Question: I created a storyboard and added a scene with two buttons. I cannot figure out how to know when a button is pressed on my GameScene.swift class.
How can this be done?

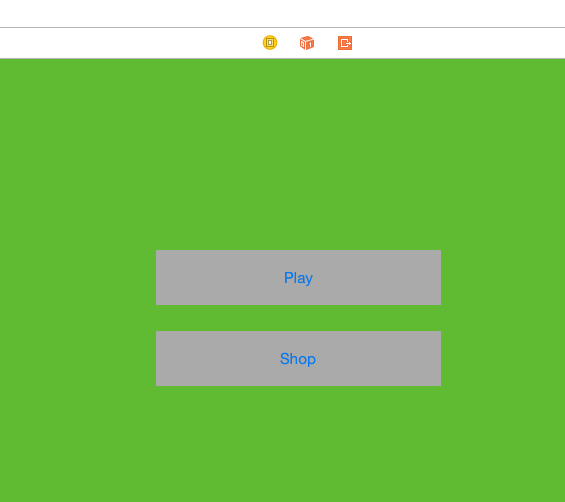
Answer: You appear to be mixing UIKit and SpriteKit here. I would personally advise against using UIButtons in conjunction with Sprite Kit. Is there a specific reason for doing so?
There are two ways you can implement button behavior within a Sprite Kit scene:
1. have the SKScene object handle the touches
2. have the button itself handle the touches
Dharmesh's answer uses method (1), where he implements the '-touchesBegan' method.
In my current project, I am using an SKNode subclass as a button (2). I am unfamiliar with Swift syntax so I have posted Objective-C code from my project instead. The method calls are similar though and should help illustrate the point.
'userInteractionEnabled''YES' Otherwise, the closest ancestor with 'userInteractionEnabled = YES' (which typically is the containing SKScene) will receive a '-touchesBegan'/'-touchesMoved'/'-touchesEnded' message.
'''
@interface VTObject : SKNode
@end
...
@implementation VTObject
- (instancetype)init {
if (self = [super init]) {
self.userInteractionEnabled = YES;
}
return self;
}
- (void)touchesEnded:(NSSet *)touches withEvent:(UIEvent *)event {
NSLog(@"button touched!");
}
@end
'''